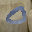
Label: 0